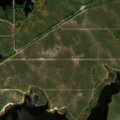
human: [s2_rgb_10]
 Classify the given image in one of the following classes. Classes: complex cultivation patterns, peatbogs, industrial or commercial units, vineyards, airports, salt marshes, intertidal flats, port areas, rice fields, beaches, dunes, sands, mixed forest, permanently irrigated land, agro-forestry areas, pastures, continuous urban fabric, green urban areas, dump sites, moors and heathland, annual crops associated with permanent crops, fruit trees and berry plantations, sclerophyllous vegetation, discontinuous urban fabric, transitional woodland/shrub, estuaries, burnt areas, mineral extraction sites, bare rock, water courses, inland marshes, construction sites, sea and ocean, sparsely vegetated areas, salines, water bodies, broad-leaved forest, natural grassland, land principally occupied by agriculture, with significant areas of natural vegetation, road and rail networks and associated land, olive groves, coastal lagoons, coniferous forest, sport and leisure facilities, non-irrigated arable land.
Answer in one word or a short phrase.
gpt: non-irrigated arable land, olive groves, agro-forestry areas, broad-leaved forest, water bodies